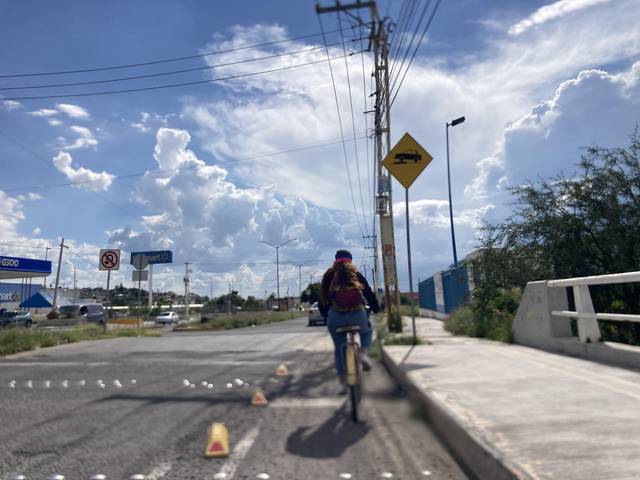
Region: Mexico
Coordinates: 20.561, -100.426